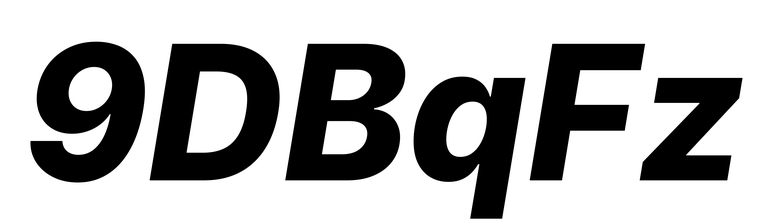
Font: Inter-Italic_ExtraBold_Italic